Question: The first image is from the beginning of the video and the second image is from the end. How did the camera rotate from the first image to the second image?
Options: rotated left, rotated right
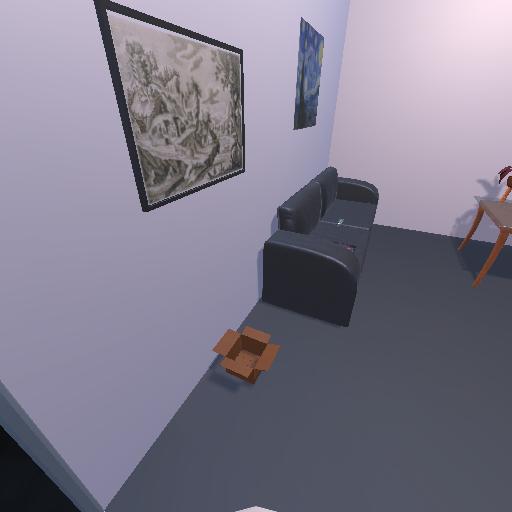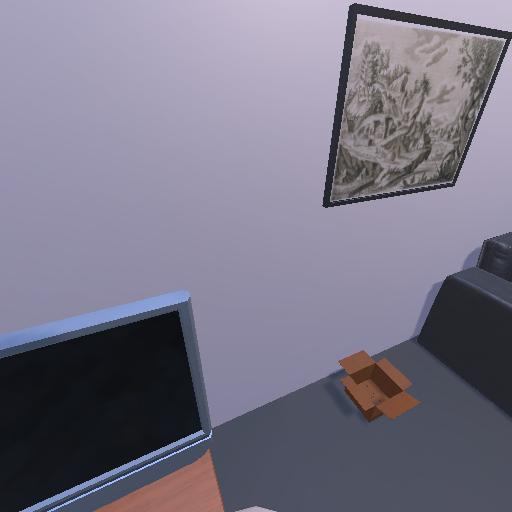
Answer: rotated left